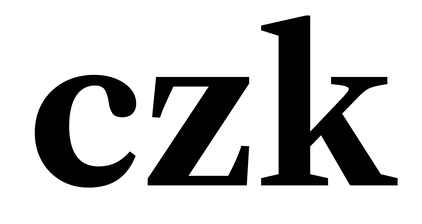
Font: LibreCaslonText_Bold